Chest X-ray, PA view. Patient: 36 years old, sex M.
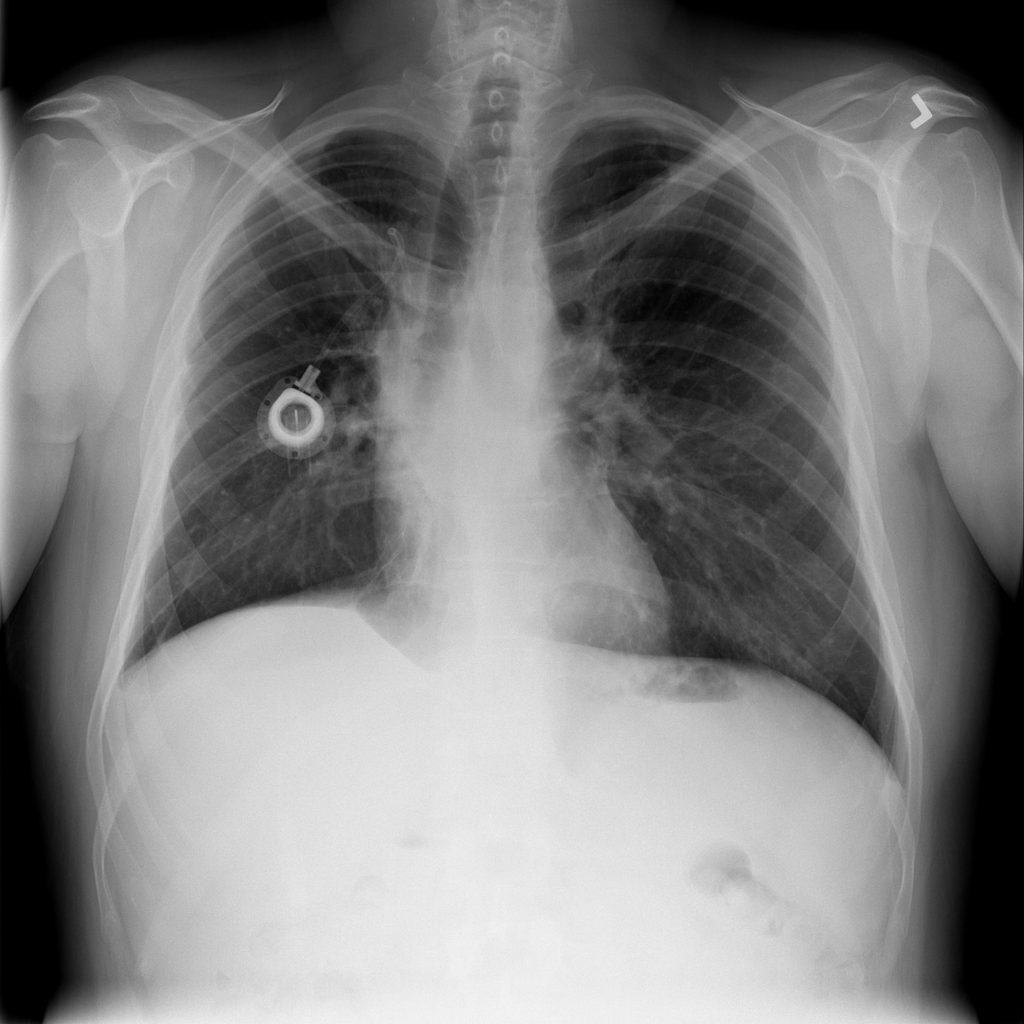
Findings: Mass, Pleural_Thickening